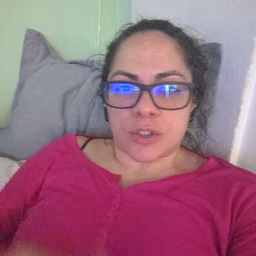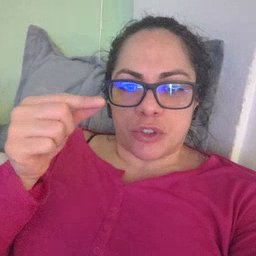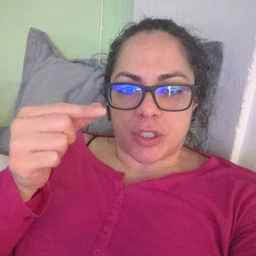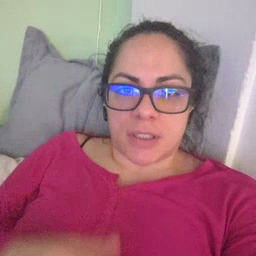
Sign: green